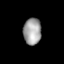
Tissue: lung
Cell type: Epithelial cells
Senescence score: 0.1532
Nuclear area (px): 468
Mean DAPI intensity: 160.607